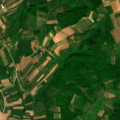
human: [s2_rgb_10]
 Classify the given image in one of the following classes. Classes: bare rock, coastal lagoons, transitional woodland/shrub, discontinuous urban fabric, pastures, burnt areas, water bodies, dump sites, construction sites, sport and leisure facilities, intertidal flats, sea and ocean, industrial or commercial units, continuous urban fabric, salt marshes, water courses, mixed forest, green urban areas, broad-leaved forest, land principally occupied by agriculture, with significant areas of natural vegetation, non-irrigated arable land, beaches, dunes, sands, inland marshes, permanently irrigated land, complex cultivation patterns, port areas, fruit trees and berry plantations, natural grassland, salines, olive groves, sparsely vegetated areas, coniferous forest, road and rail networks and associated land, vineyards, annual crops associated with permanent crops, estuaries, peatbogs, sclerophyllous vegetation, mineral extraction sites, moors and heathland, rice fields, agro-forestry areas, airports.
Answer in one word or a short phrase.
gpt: non-irrigated arable land, complex cultivation patterns, land principally occupied by agriculture, with significant areas of natural vegetation, broad-leaved forest